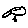
Label: bird